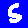
Digit: 5